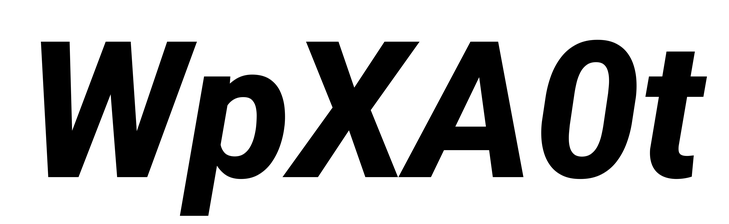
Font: Roboto-Italic_ExtraBold_Italic